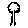
Label: tree